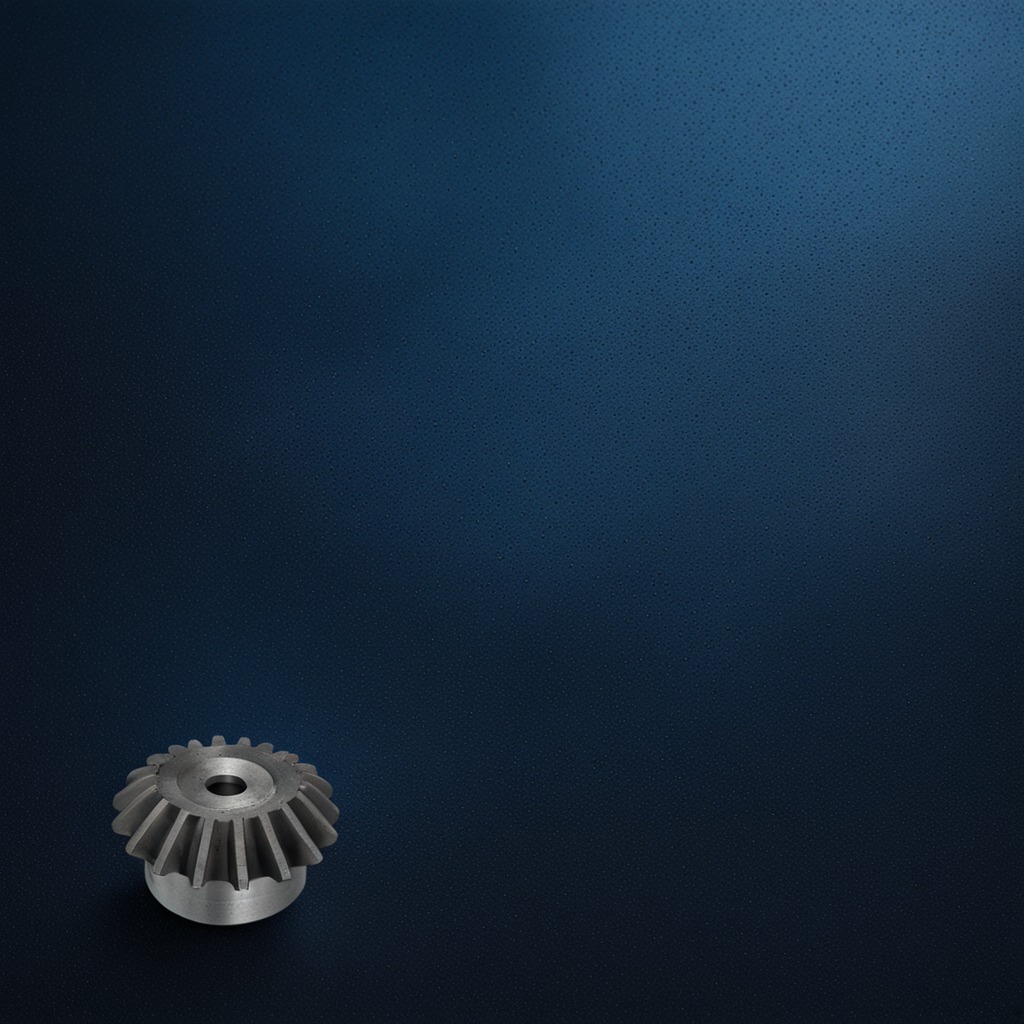
A steel gear with teeth is lying on a clean granite tabletop covered with a blue rubber mat inside a workshop at night dim ambient light soft shadows worn but beneath the mat.